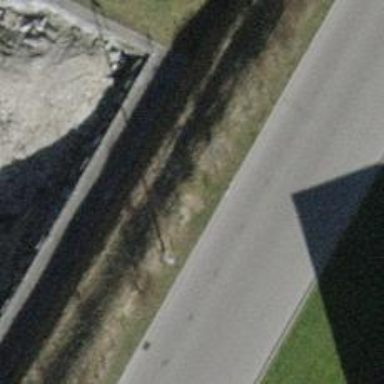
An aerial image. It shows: Retaining wall.